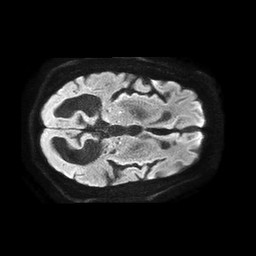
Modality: TRACE
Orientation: axial
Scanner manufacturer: philips
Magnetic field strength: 1.5 T
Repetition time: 4.6 s
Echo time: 0.08941 s